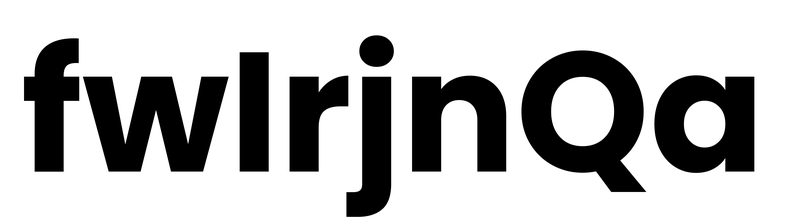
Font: Poppins-Bold